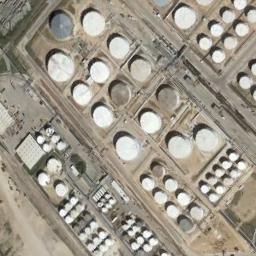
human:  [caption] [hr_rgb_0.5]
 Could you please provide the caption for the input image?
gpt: There are many differently sized storage tanks in the factory .

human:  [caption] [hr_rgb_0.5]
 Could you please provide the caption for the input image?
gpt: There are several buildings beside the storage tanks .

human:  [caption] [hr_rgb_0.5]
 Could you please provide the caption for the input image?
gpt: There are big and small white storage tanks on the bare land .

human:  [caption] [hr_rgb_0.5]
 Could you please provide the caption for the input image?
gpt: One of these storage tanks is orange .

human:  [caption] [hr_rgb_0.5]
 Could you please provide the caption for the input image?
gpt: There are many white storage tanks arranged neatly .